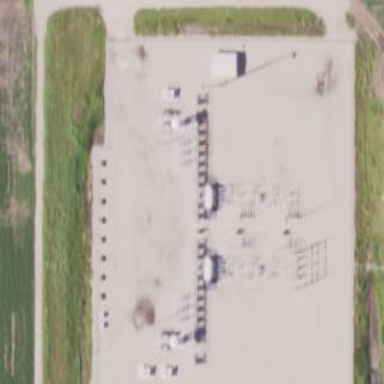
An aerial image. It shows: Power substation primarily used for electricity generation.